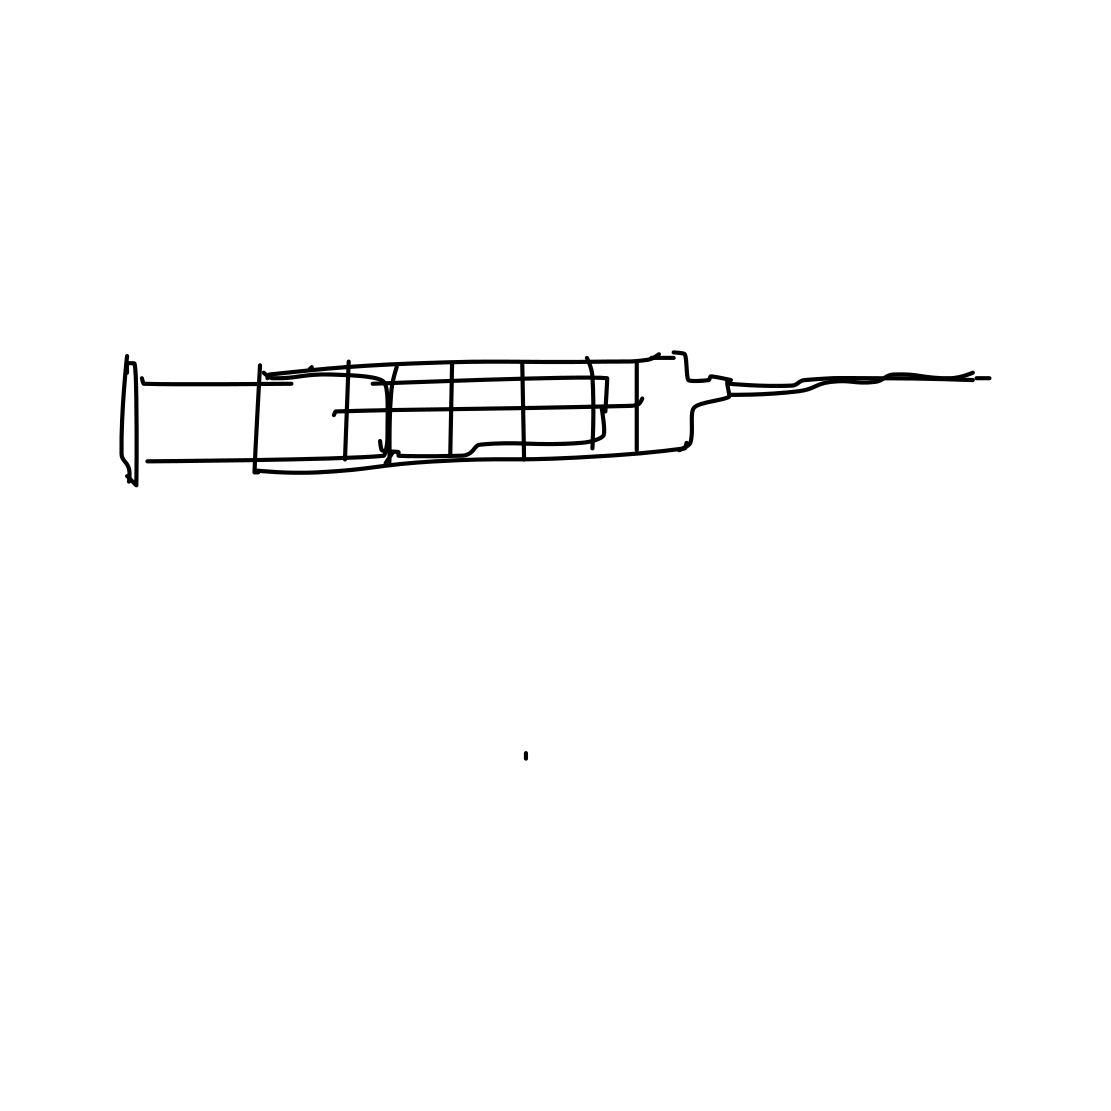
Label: syringe